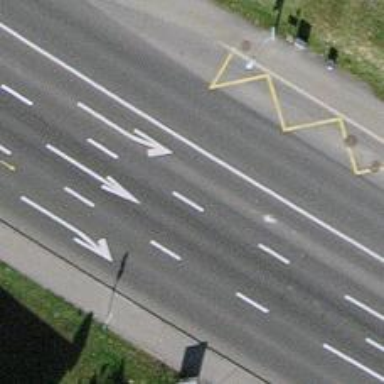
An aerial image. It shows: Public transport stop position.